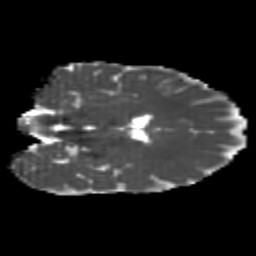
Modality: MD
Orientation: coronal
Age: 24
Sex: female
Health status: healthy
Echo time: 0.074 s